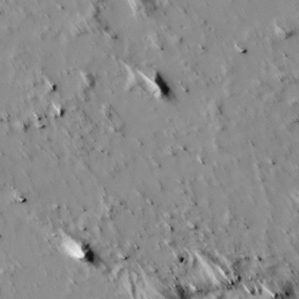
Label: non_frost